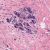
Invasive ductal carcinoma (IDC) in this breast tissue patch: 0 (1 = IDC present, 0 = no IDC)